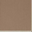
Piece: xx